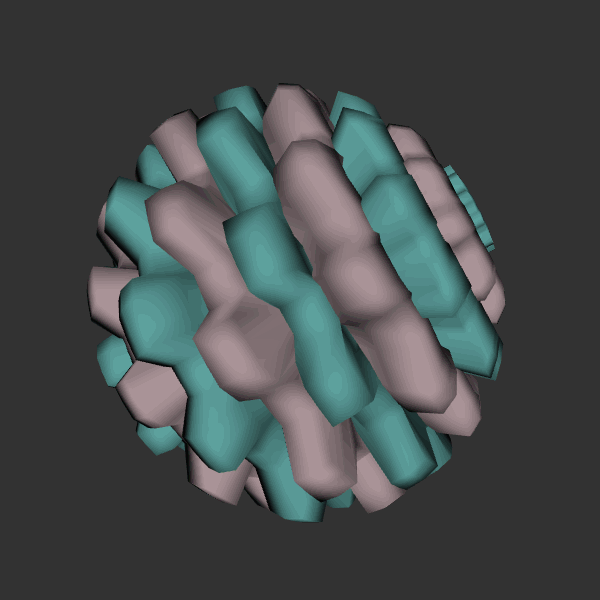
Background: dark